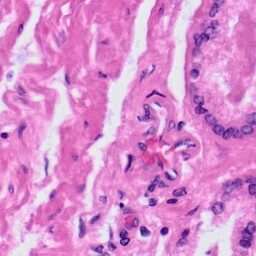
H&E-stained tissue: Prostate